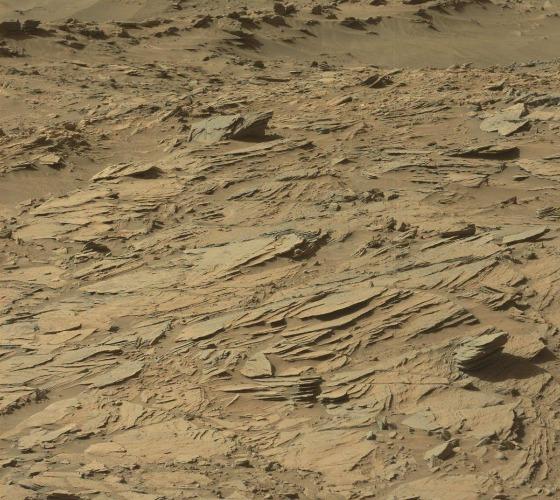
Terrain classes present: Bedrock, Gravel / Sand / Soil, Rock, Shadow